Question: I am looking for an algorithm to detect changes in a pixel array. In the picture below, the red line illustrates the pixel array. I want the algorithm to recognize and trigger once the golf club below passes through the red line.
My original thought was to read the pixels along the line and to detect changes in color (specifically on the lower half of the line) when the color changes above a certain threshold.
Is there a better way to do this or an algorithm I can use which detects once the golf club passes the red line?
Thank you for your thoughts.

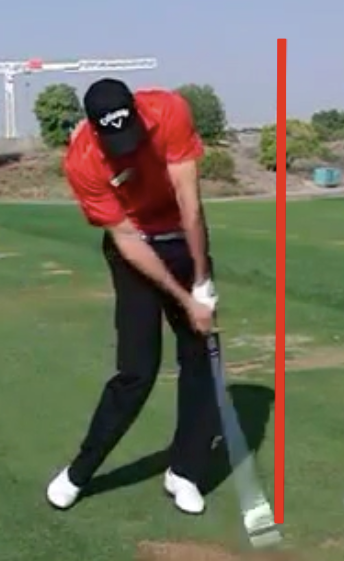
Answer: Tracking the pixels along the line is a feasible approach.
I recommend not to check the pixels in the order top to bottom or bottom to top, I recommend a kind of interlacing order to increase the chance to detect a change with few pixel-checks.
Here is what I mean:
If the index the pixels from the to to the bottom by 0,1,2,3,..63 [just an example]
I would check e.g. this order
0,32 ,16,48 ,8,24,40,56, 4,12,20,28,36,44,52,60, ...
Or if you predict a non equal distributed probability for the change of the pixels, you can take even this in account and find an order of pixel checks with, detects the change with the lowest average pixel checks.